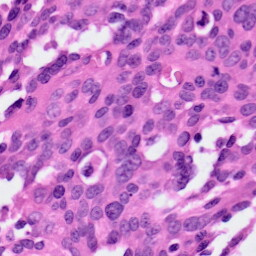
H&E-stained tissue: Ovarian